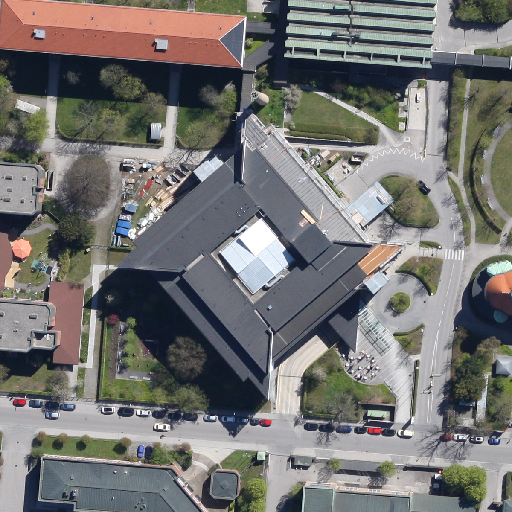
Referring expression: vehicle